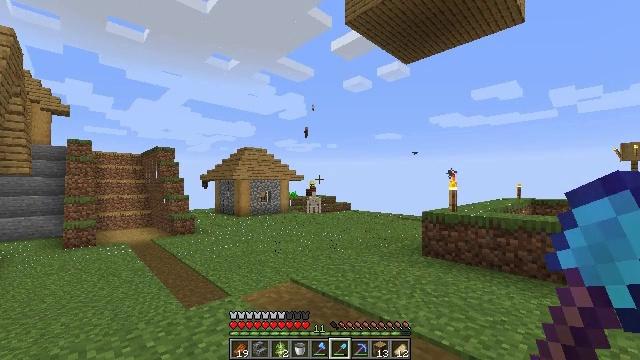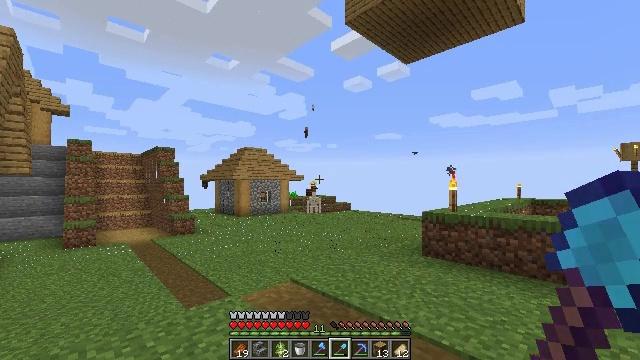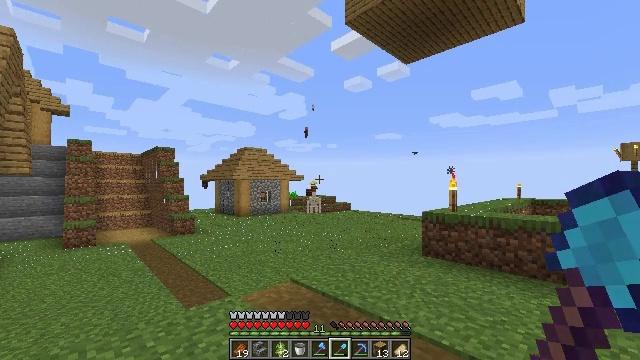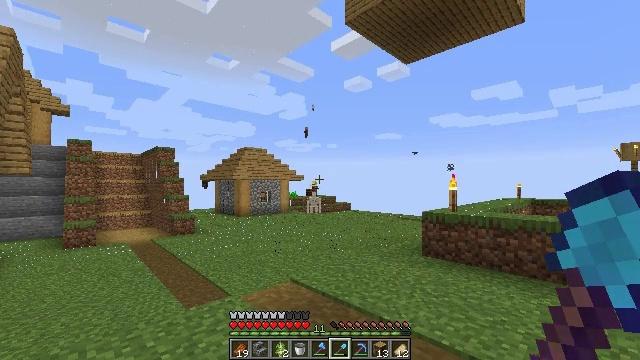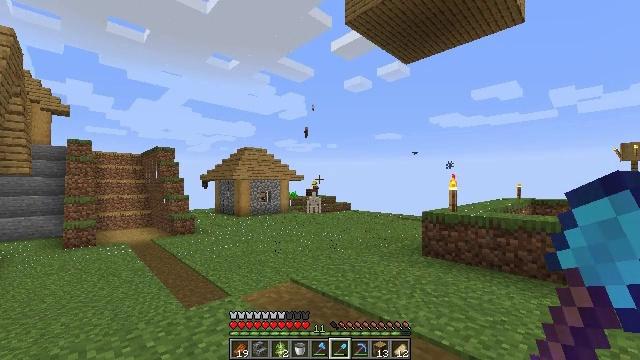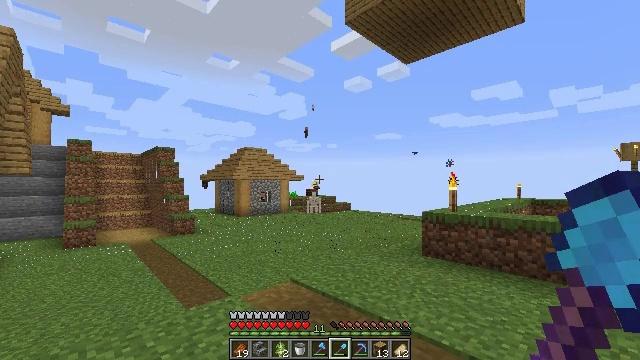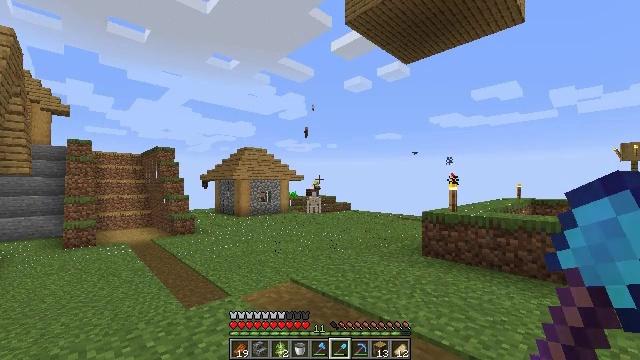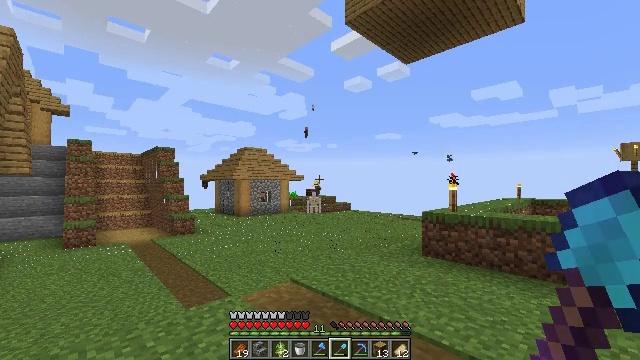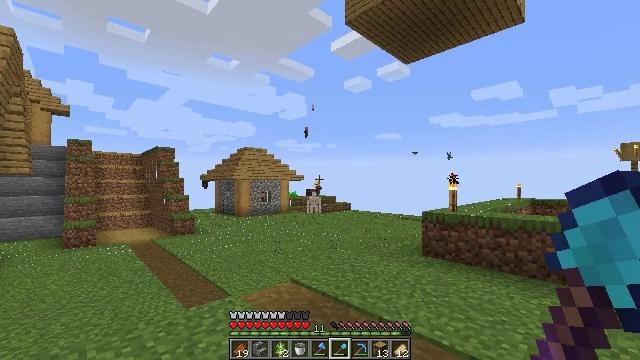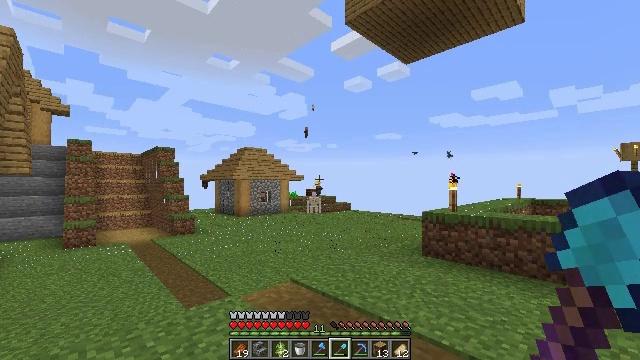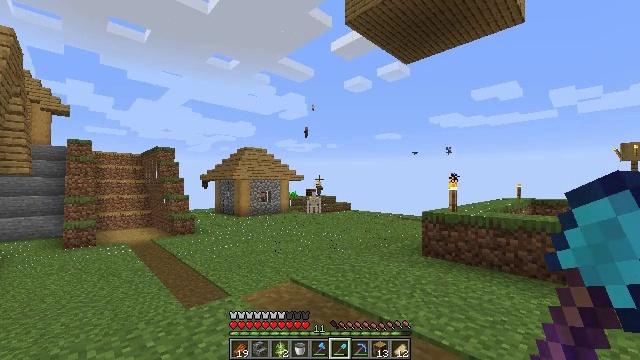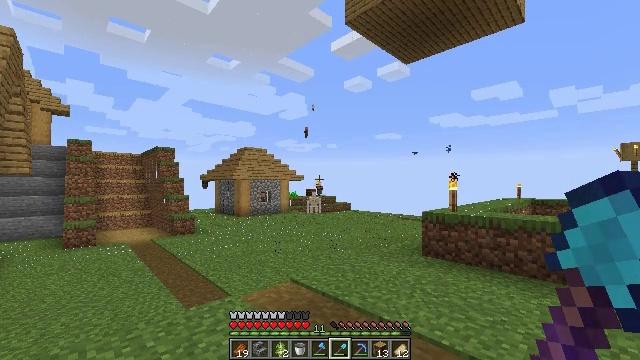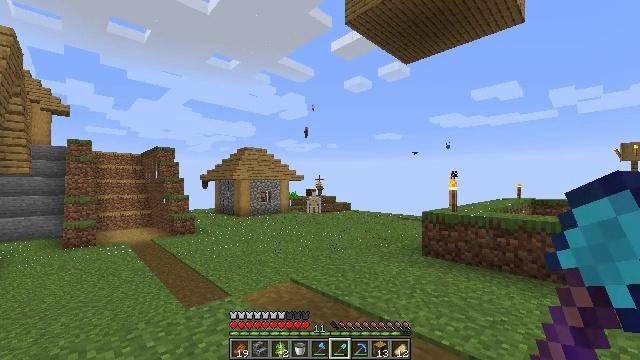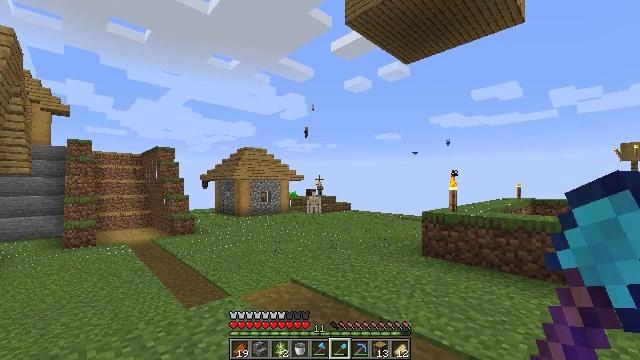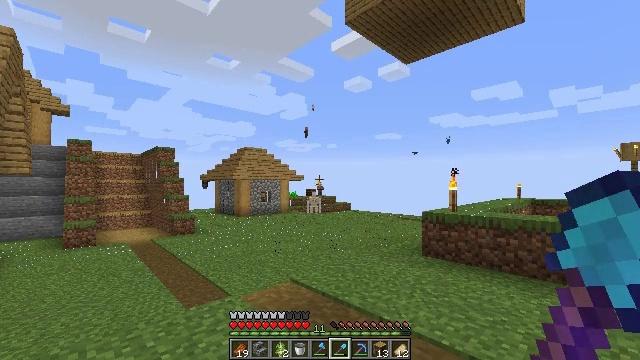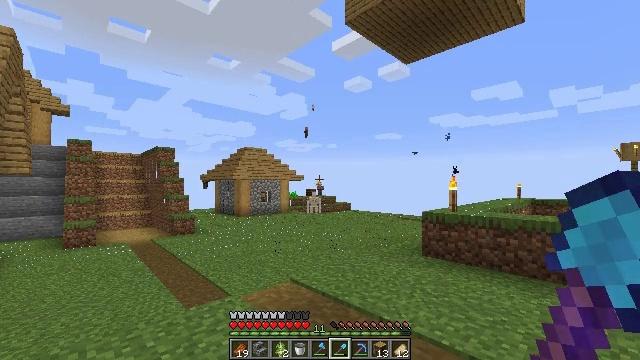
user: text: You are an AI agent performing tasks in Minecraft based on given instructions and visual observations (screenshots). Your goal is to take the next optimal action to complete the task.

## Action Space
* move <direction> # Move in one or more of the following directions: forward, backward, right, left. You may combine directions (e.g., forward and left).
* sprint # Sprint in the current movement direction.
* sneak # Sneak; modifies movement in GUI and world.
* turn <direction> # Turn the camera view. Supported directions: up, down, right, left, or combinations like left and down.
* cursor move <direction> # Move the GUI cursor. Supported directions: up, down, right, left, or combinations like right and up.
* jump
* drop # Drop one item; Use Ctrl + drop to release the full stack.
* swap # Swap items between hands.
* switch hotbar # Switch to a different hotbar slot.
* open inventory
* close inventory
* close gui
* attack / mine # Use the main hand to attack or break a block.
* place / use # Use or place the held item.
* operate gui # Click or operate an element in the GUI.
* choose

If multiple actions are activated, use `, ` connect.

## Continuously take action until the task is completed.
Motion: motion action
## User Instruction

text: Mine the fully grown carrots.
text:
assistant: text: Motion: no_op
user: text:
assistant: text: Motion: no_op
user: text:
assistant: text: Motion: no_op
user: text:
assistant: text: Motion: no_op
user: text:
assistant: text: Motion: no_op
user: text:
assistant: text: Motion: no_op
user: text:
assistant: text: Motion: no_op
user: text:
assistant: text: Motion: no_op
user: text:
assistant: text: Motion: no_op
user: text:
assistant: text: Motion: no_op
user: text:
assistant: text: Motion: no_op
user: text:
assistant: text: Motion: no_op
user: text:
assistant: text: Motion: no_op
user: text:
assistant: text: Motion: no_op
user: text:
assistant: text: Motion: no_op
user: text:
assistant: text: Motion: no_op
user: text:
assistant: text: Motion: no_op
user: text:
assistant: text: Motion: no_op
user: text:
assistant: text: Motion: no_op
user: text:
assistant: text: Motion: no_op
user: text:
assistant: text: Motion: no_op
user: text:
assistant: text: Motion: no_op
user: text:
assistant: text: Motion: no_op
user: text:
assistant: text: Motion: no_op
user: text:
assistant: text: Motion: no_op
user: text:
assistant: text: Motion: no_op
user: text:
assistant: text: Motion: no_op
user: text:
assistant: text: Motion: no_op
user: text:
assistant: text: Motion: no_op
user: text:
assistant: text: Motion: no_op